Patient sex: M
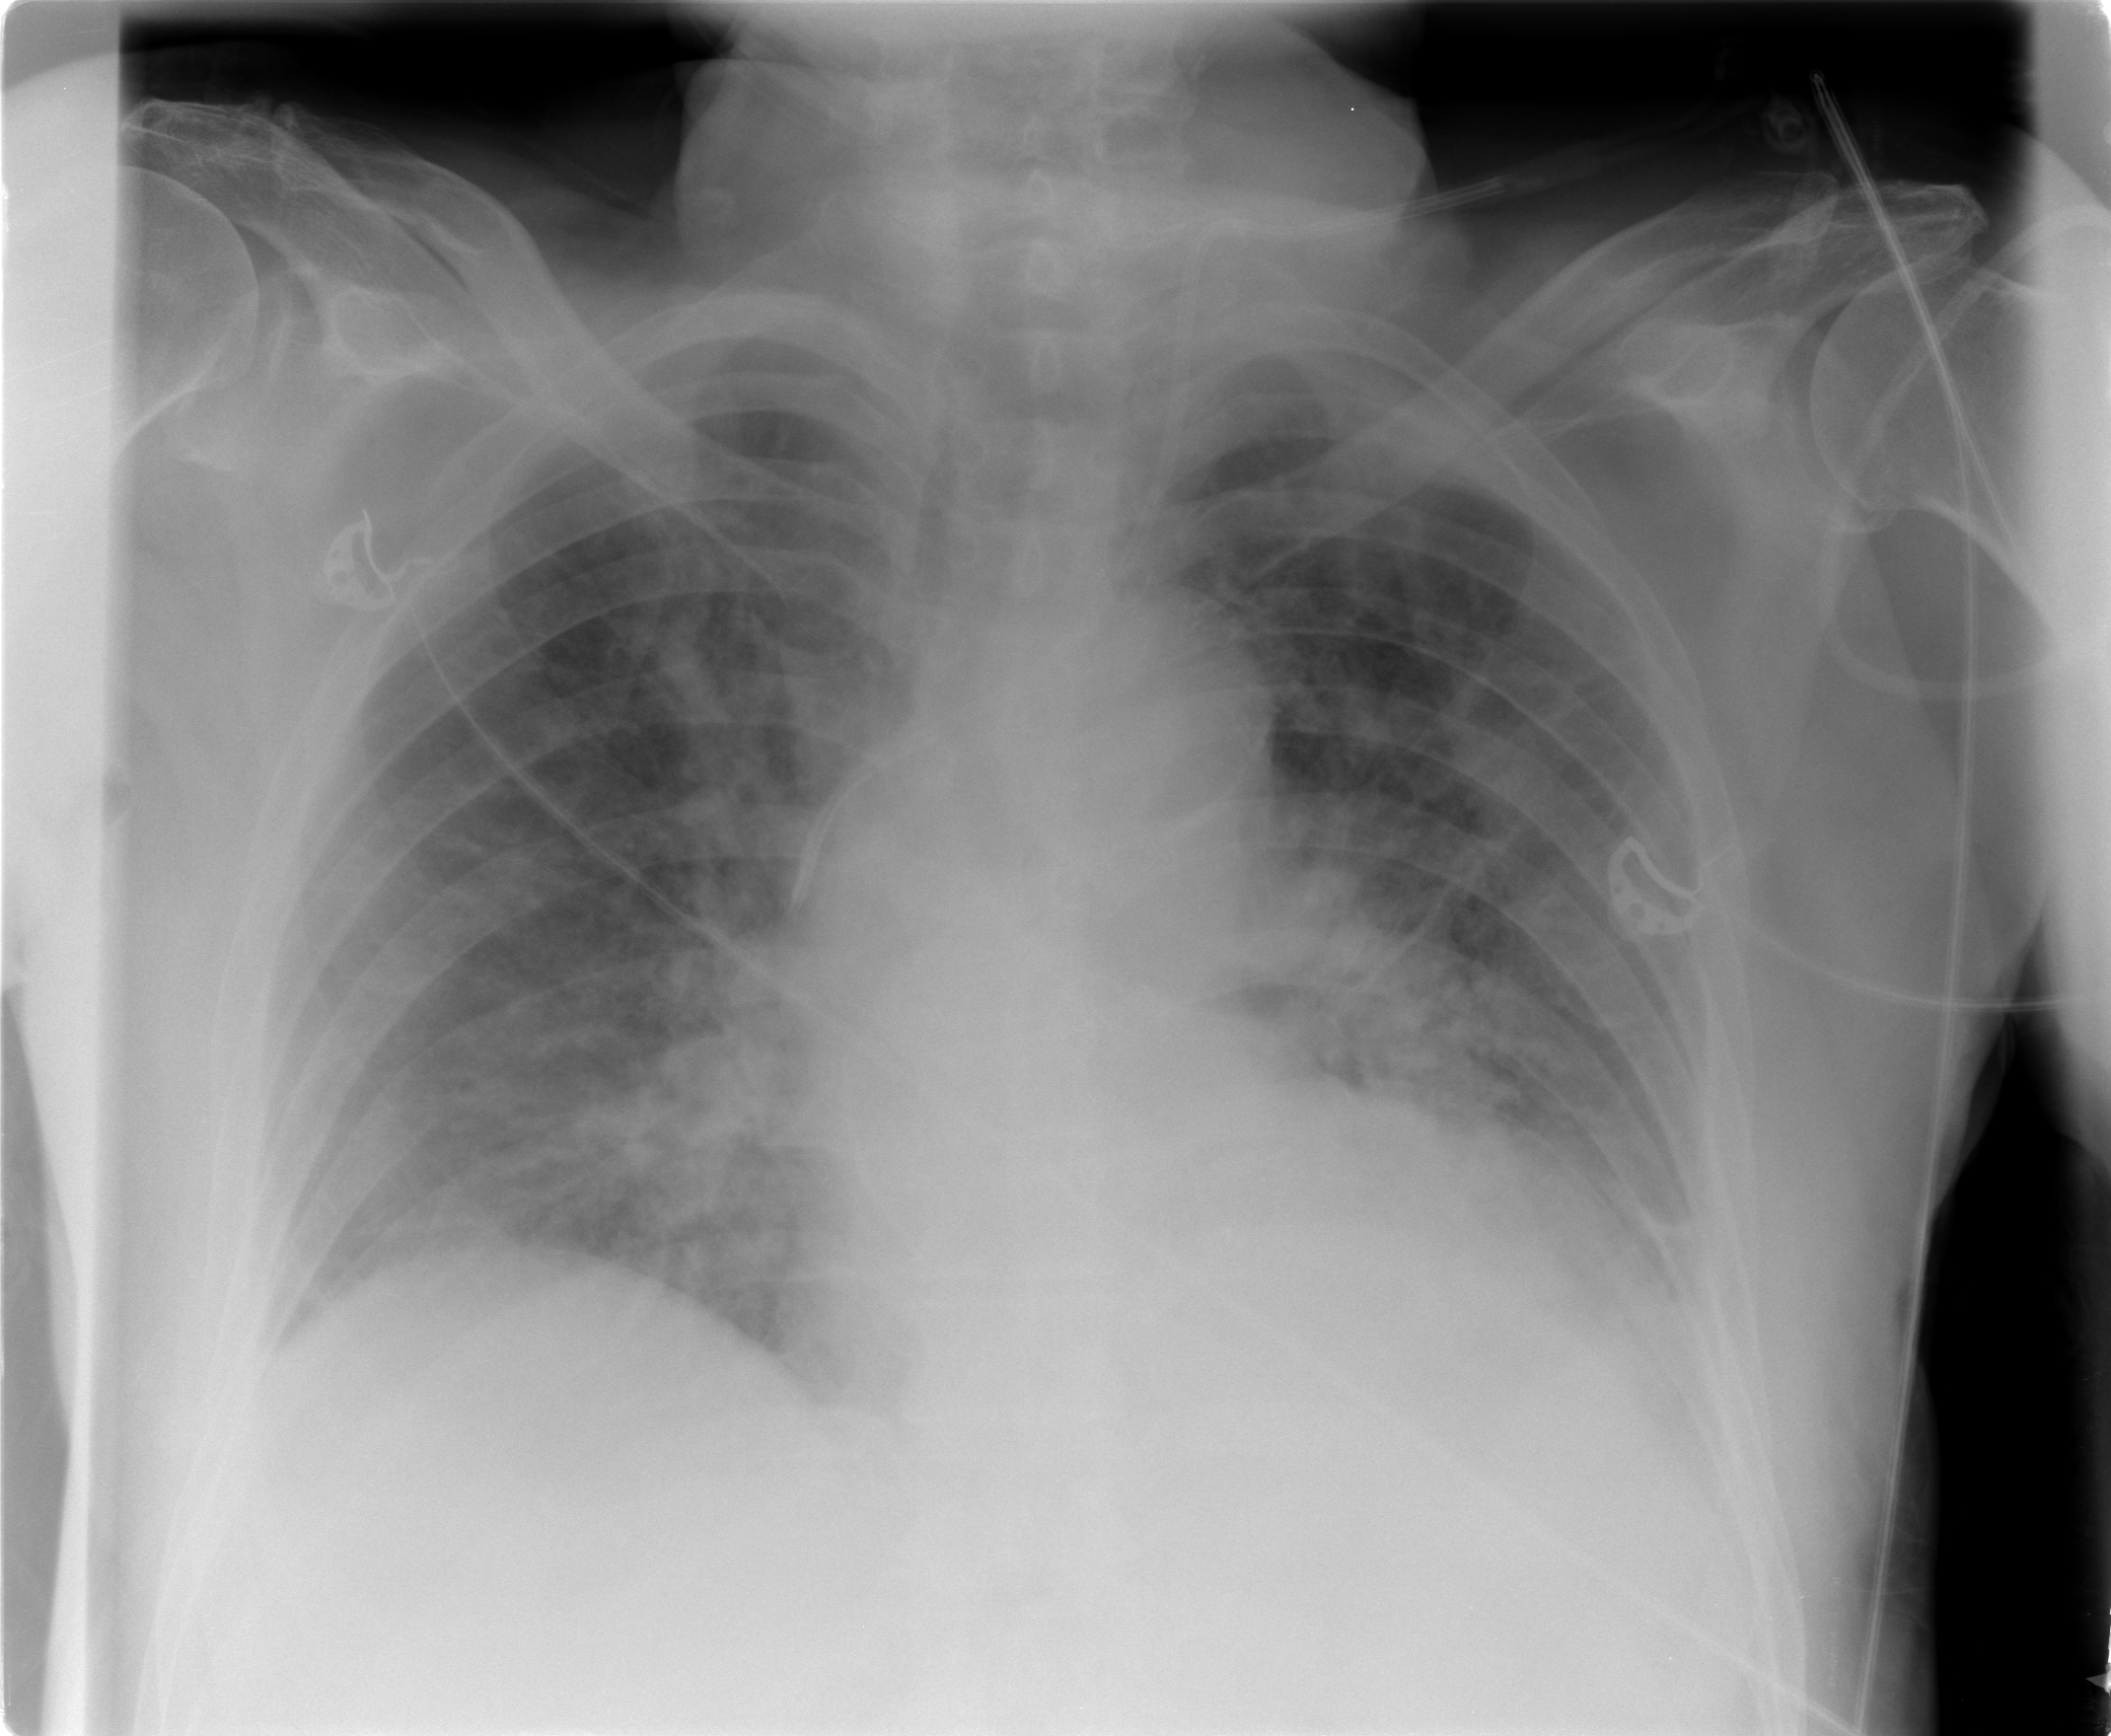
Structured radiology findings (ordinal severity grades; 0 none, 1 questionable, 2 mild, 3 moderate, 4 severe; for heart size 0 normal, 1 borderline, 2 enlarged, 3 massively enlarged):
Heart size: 2
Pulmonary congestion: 2
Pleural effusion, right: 2
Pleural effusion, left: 2
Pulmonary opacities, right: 2
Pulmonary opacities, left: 2
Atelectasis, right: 2
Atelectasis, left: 2